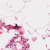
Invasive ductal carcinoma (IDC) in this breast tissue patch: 0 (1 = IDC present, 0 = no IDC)